Question: When trying to stop a job from within the spring-batch-admin webapp (version 1.3.0) the follwing error page appears:
'''
Whitelabel Error Page
This application has no explicit mapping for /error, so you are seeing this as a fallback.
Thu Sep 04 17:57:05 CEST 2014
There was an unexpected error (type=Method Not Allowed, status=405).
Request method 'POST' not supported
'''
The controller expects a DELETE method to stop the job, but from the stop button a POST is triggered. Does anyone know how to fix that?

I did some further research and stumbled upon a three years old post from the <URL>. It suggests that I am probably missing a 'HiddenMethodFilter' in my web.xml. As I integrated the batch-admin into a spring boot application there might be a configuration issue. Now I just need to figure out how to add the afromentioned filter to my spring-boot-mvc defaults.
I gradually understand better what's going on under the hood. I asked a more specific question to my problem <URL>.
Any help is appreciated!
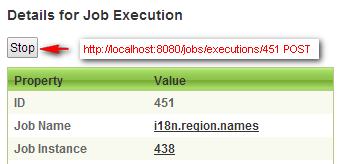
Answer: My servlet configuration was missing the following beans:
'''
import org.springframework.web.filter.HiddenHttpMethodFilter;
import org.springframework.web.filter.ShallowEtagHeaderFilter;
@Bean
public Filter shallowEtagHeaderFilter() {
ShallowEtagHeaderFilter filter = new ShallowEtagHeaderFilter();
return filter;
}
@Bean
public Filter hiddenHttpMethodFilter() {
HiddenHttpMethodFilter filter = new HiddenHttpMethodFilter();
return filter;
}
'''